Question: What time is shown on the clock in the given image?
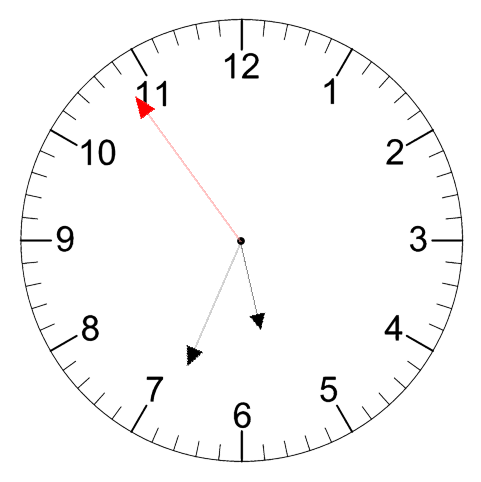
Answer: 05:33:54